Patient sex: M
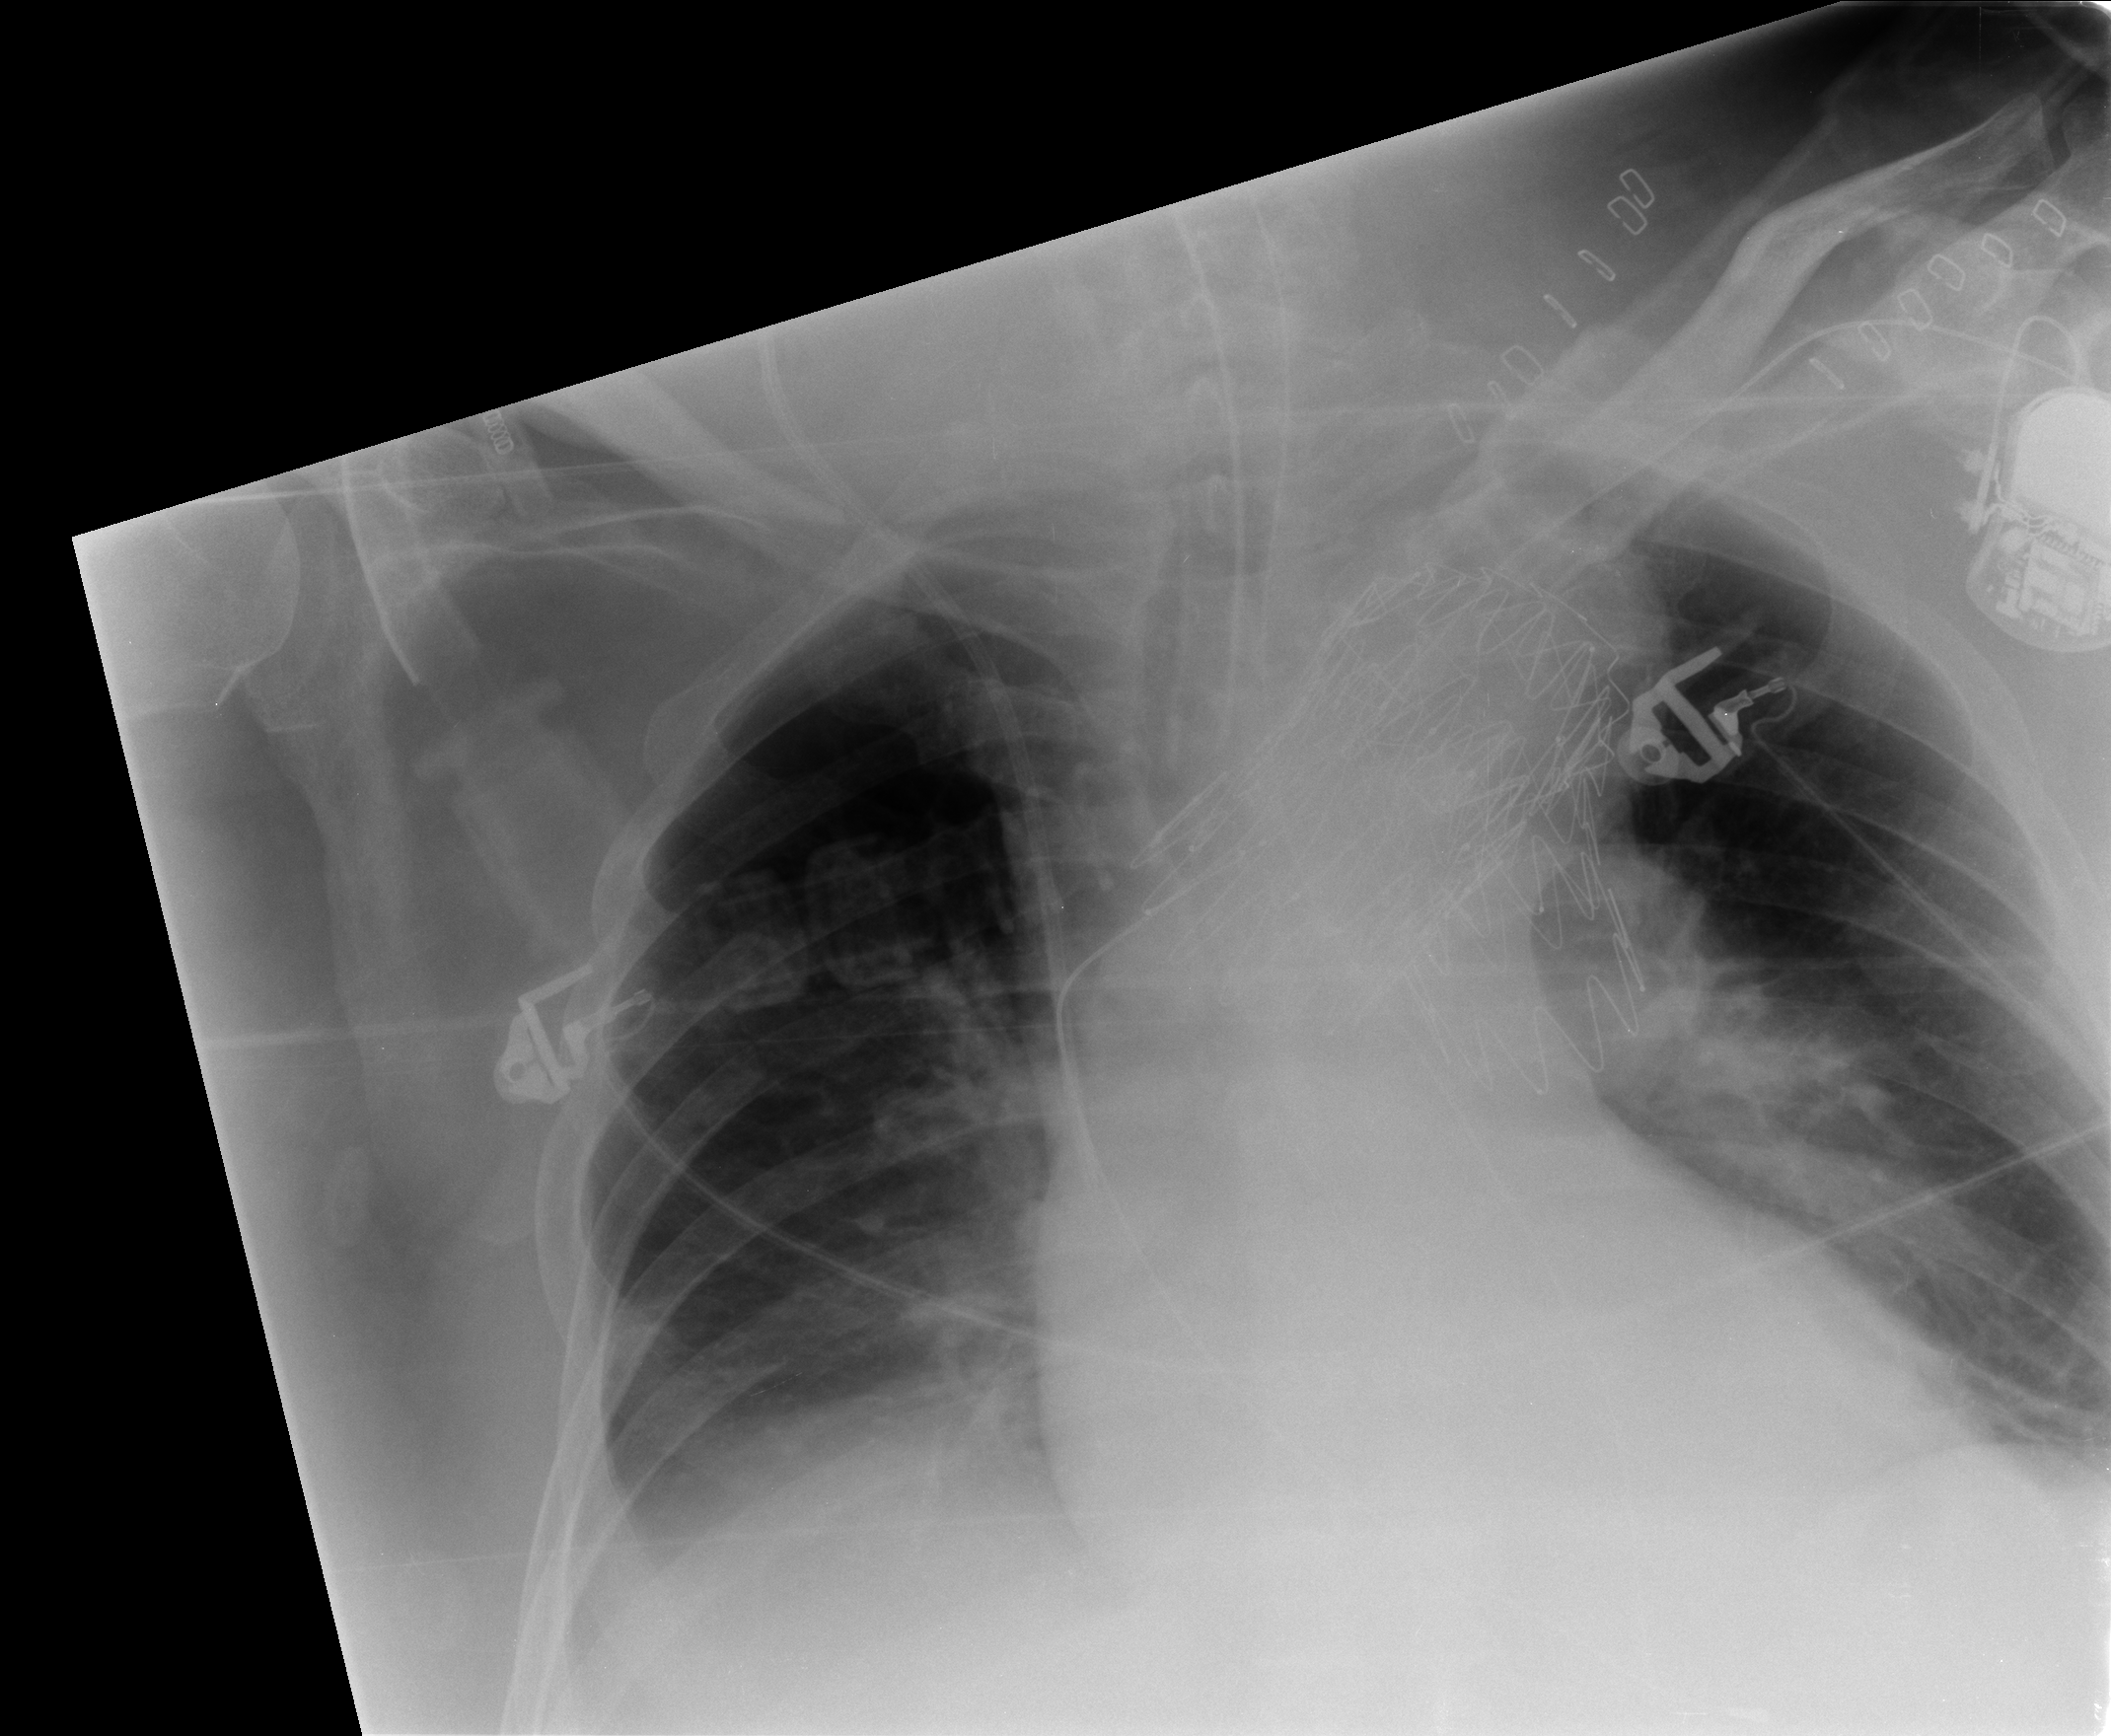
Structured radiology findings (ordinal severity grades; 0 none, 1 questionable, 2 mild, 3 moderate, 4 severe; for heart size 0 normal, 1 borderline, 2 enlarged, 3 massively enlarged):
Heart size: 1
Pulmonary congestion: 0
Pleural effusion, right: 2
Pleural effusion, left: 0
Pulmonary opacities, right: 0
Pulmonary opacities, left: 0
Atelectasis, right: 2
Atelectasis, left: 2